Interaction volume radius: 10 \u00c5
Interaction volume height: 10 \u00c5
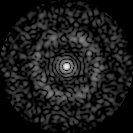
Disorder parameter: 0.8127